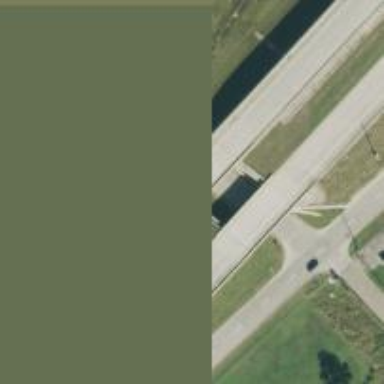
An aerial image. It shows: Bridge over motorway.